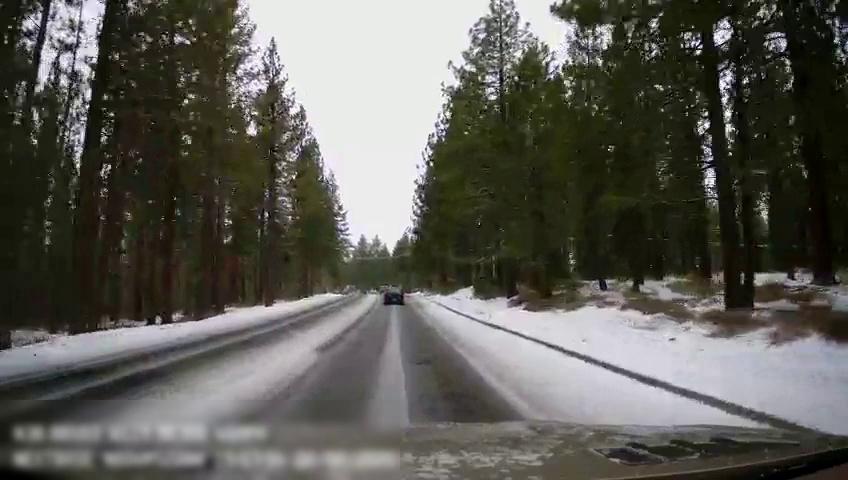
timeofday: Day
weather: Snowy
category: Drivable Space
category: Vehicles | Car
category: Vehicles | Car